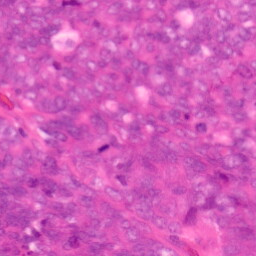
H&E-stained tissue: Colon